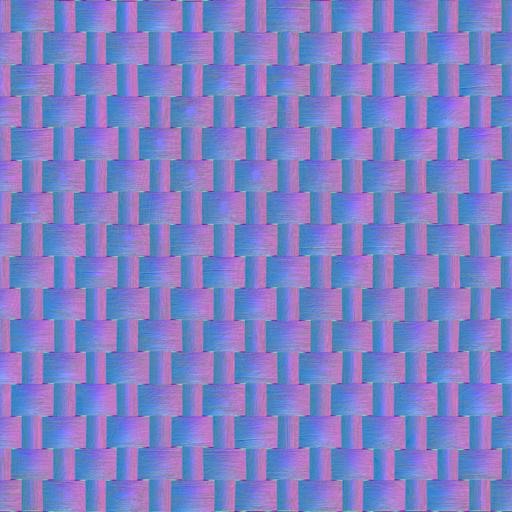
brown fabric light pattern wicker wood wooden